Interaction volume radius: 10 \u00c5
Interaction volume height: 15 \u00c5
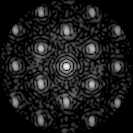
Disorder parameter: 0.2886